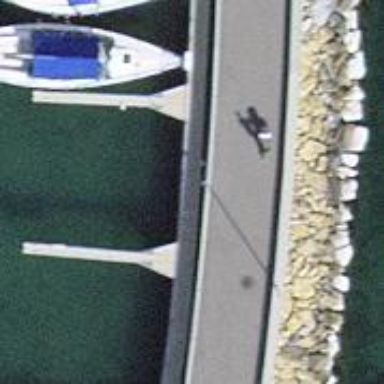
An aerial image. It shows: Man-made pier.